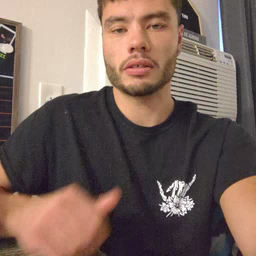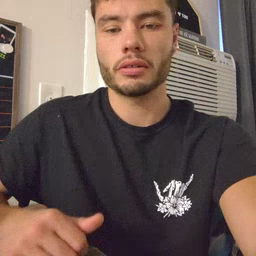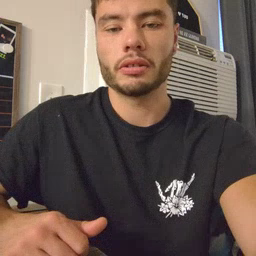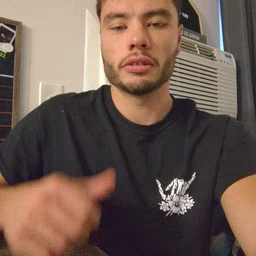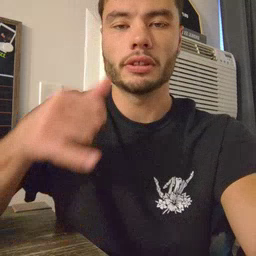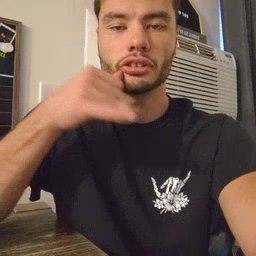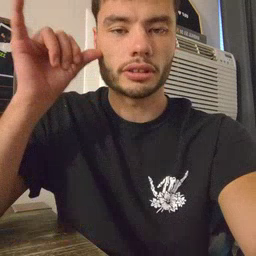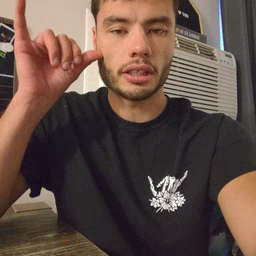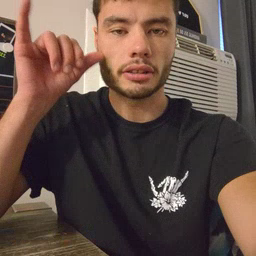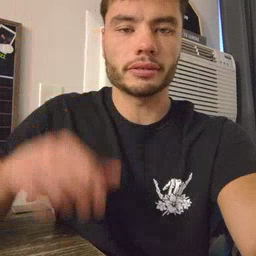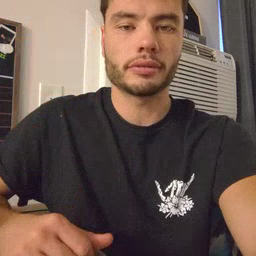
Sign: yesterday